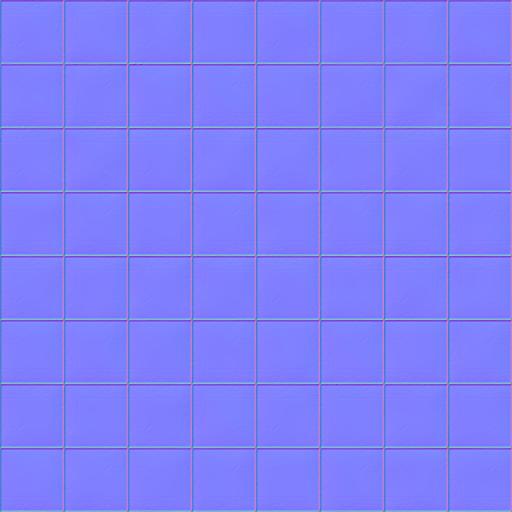
clean paint painted pattern tiled tiles